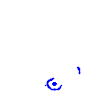
Particle: kaon